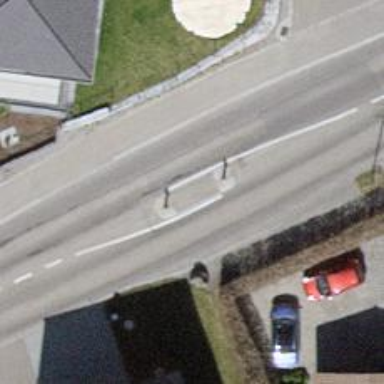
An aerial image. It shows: Unmarked footway crossing with traffic island.